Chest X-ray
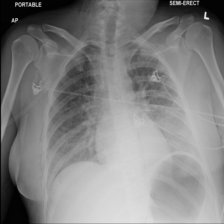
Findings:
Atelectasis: negative
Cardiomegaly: negative
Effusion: negative
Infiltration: negative
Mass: negative
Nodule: negative
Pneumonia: negative
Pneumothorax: positive
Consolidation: negative
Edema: negative
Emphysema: positive
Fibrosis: negative
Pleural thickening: negative
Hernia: negative